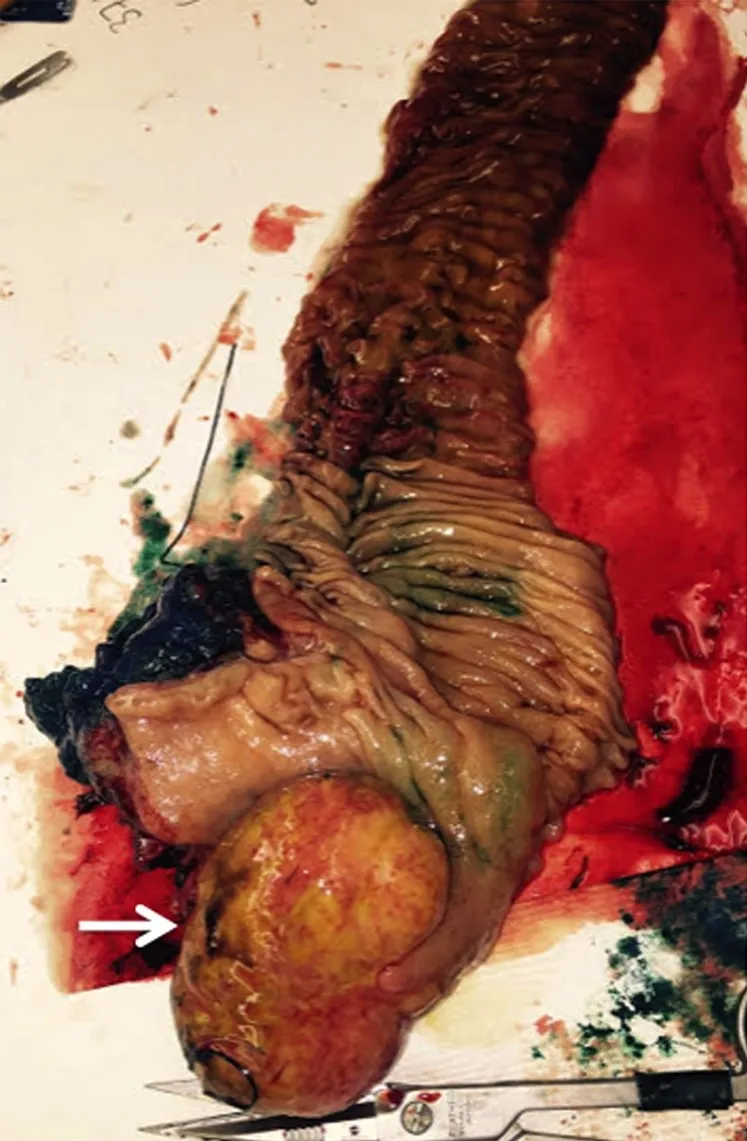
Gross pathology specimen with dissection of duodenum revealing a submucosal leiomyoma (white arrow) measuring 7 x 6 x 3.5 cm.
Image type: medical_photograph (other_medical_photograph)